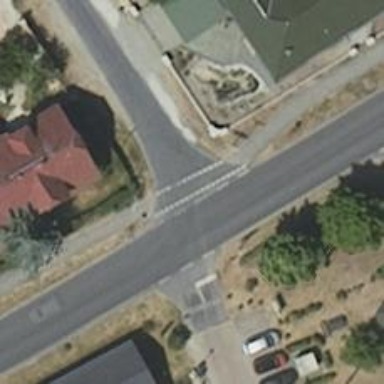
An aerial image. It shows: Unclassified road with asphalt surface.